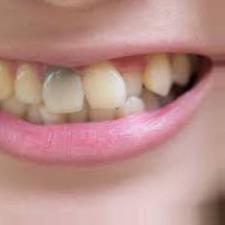
Condition: Tooth Discoloration